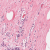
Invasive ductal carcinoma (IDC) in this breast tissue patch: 0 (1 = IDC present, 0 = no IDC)